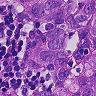
Metastatic tissue present: yes